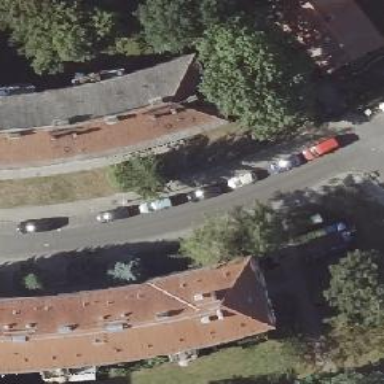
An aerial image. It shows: Sidewalk along the footway.